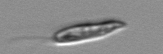
Label: flagellate